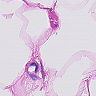
Metastatic tissue present: no